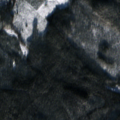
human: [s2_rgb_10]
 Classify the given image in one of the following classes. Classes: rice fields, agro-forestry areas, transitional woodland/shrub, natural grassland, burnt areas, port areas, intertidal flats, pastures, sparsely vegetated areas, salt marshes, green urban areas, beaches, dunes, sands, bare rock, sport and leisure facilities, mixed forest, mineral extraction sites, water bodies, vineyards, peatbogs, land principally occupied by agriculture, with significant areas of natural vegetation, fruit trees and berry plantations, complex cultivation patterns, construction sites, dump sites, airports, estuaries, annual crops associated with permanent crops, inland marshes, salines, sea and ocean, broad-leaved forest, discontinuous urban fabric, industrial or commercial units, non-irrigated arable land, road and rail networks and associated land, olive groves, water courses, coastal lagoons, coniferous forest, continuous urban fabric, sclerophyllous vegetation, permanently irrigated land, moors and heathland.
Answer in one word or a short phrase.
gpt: coniferous forest, transitional woodland/shrub